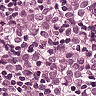
Metastatic tissue present: yes